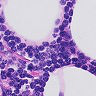
Metastatic tissue present: no